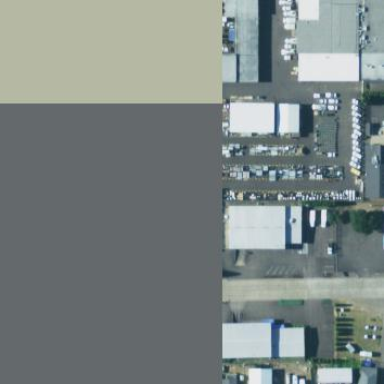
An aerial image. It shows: Industrial area.